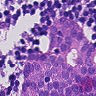
Metastatic tissue present: yes